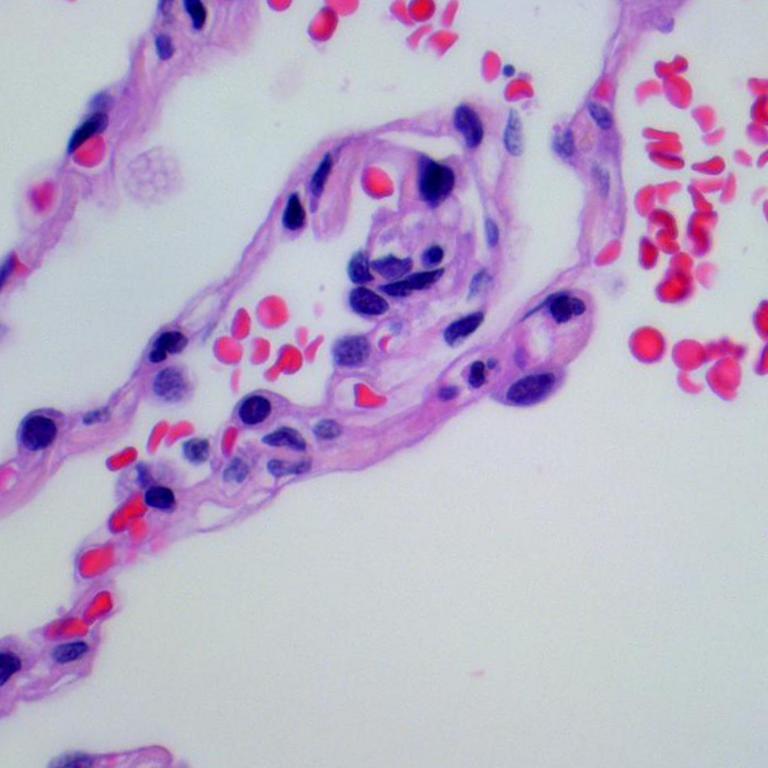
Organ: lung
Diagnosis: benign